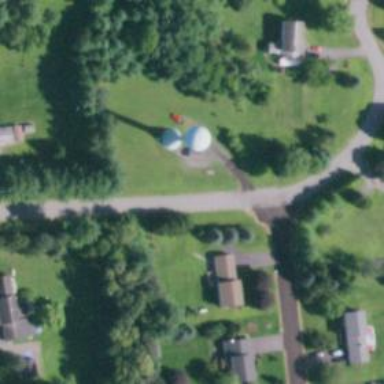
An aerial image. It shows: Water tower that is man-made.